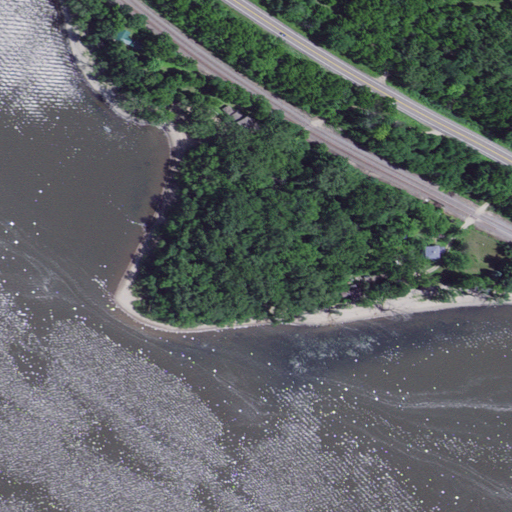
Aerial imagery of cape in Wisconsin named Erickson Point containing open water, woody wetlands, deciduous forest, grassland, barren land, low intensity development, and open development